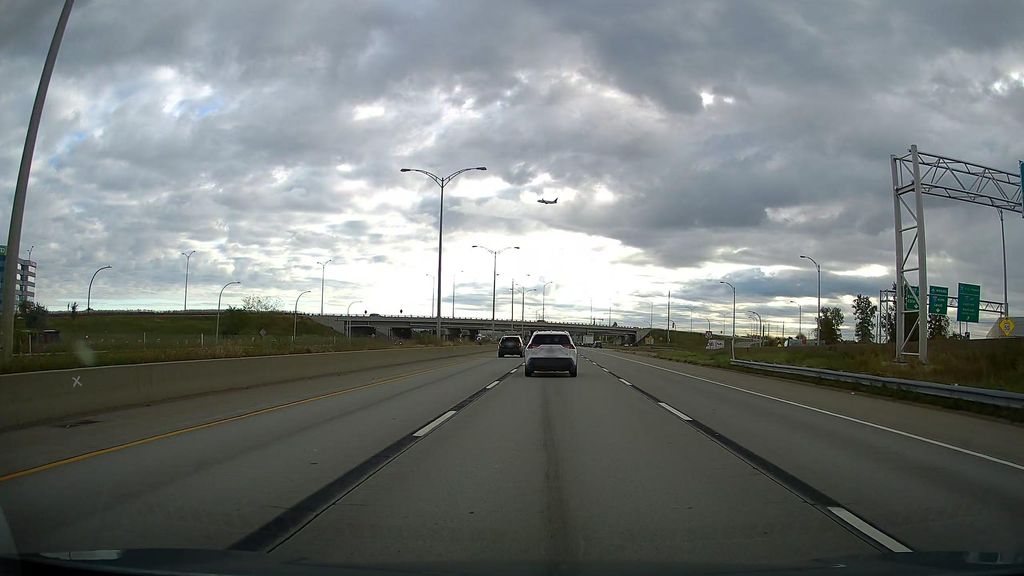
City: montreal